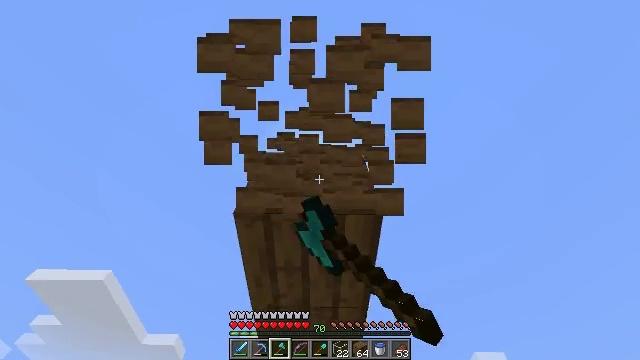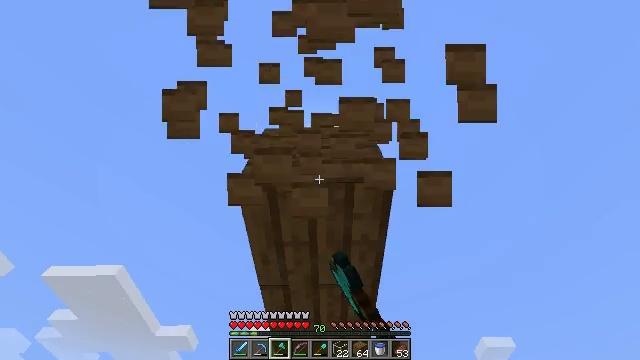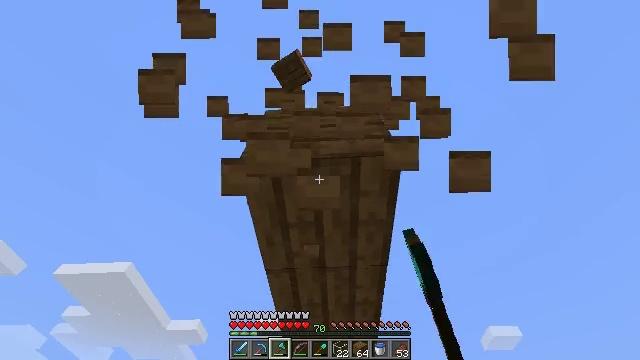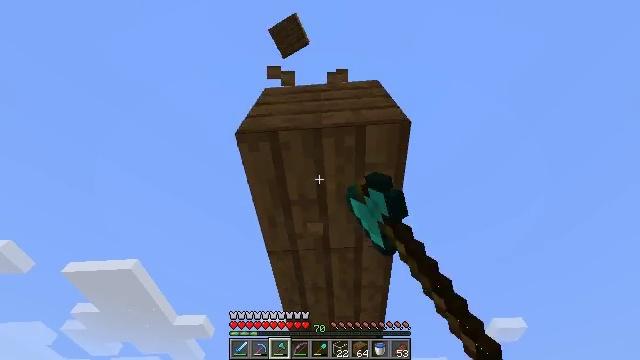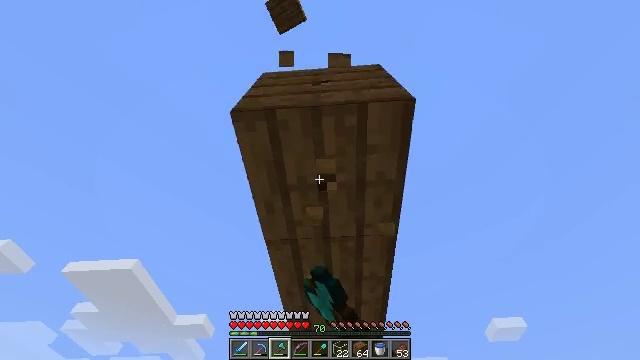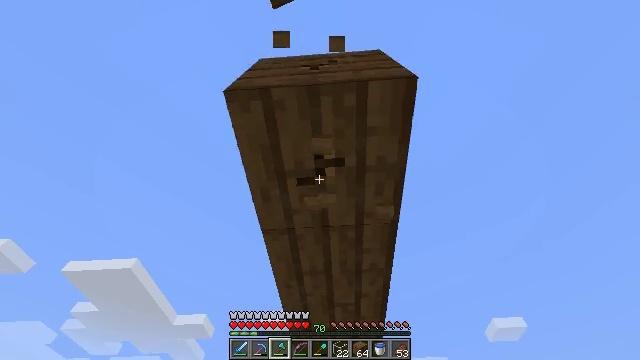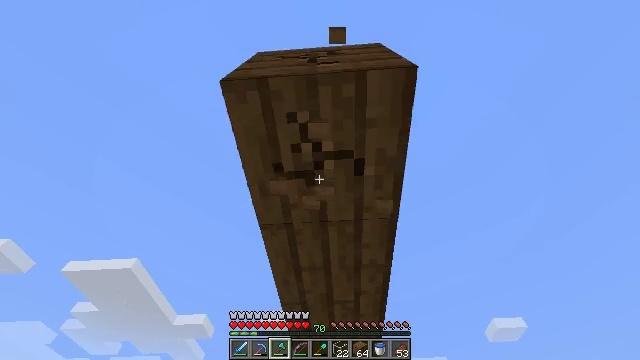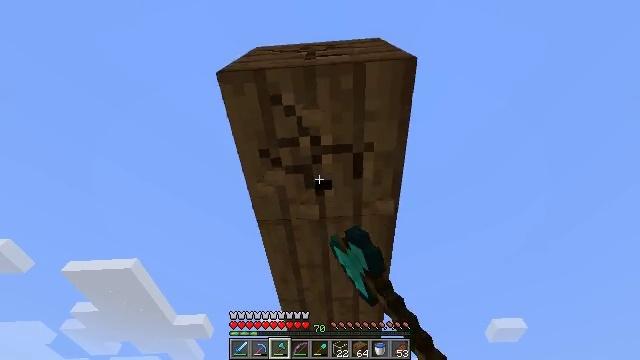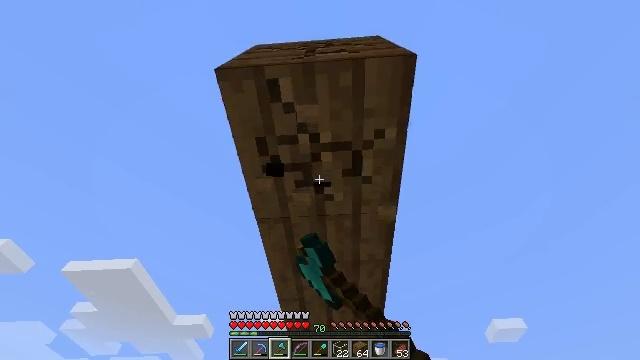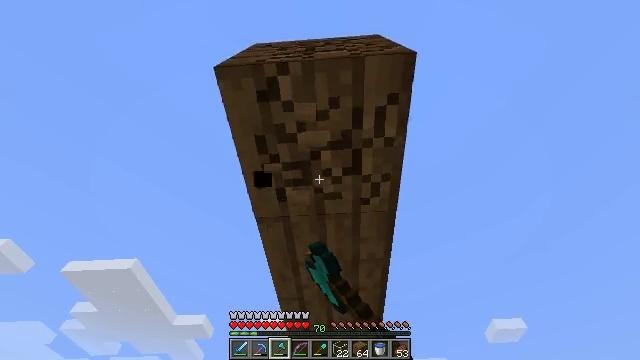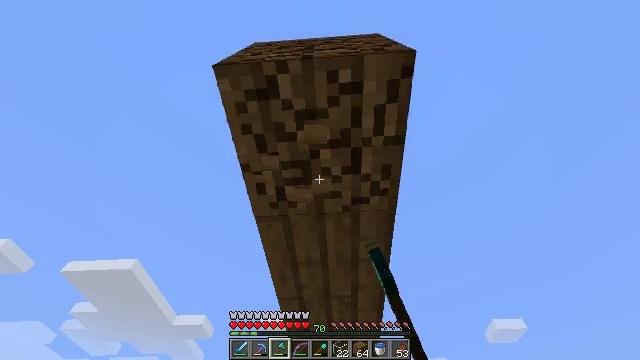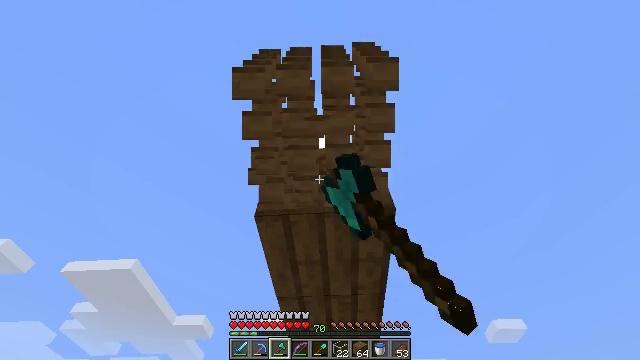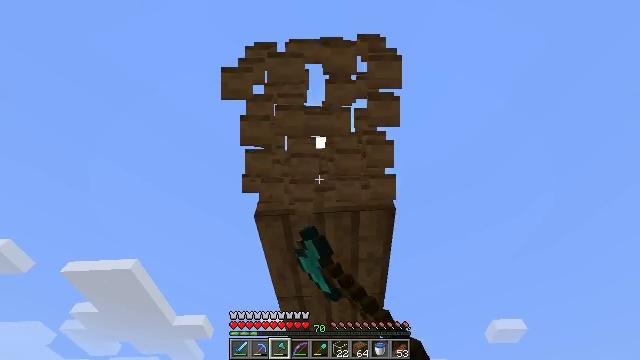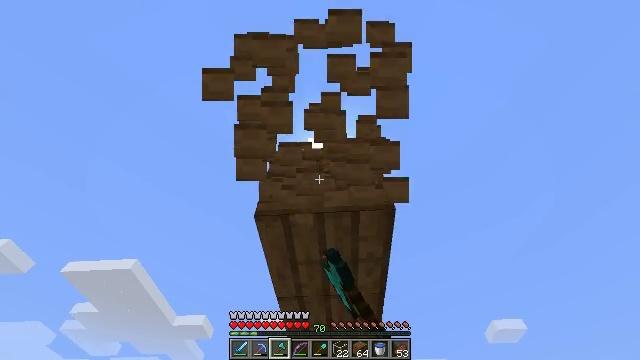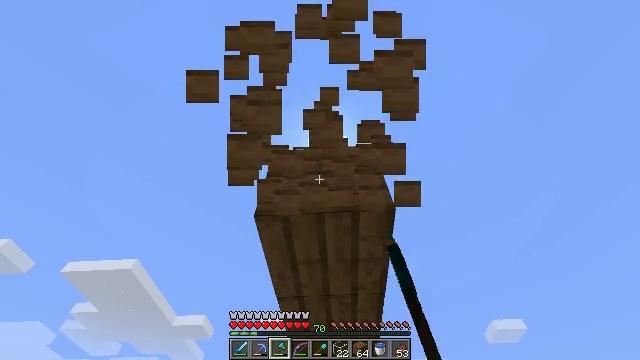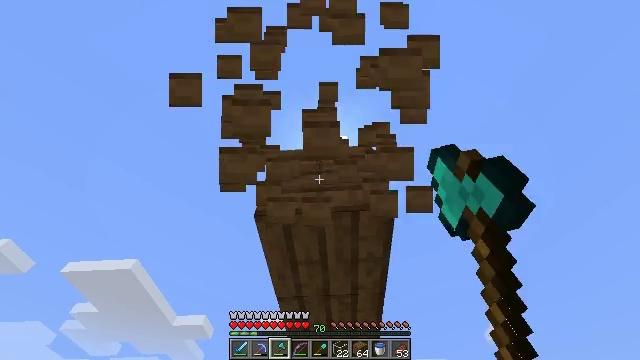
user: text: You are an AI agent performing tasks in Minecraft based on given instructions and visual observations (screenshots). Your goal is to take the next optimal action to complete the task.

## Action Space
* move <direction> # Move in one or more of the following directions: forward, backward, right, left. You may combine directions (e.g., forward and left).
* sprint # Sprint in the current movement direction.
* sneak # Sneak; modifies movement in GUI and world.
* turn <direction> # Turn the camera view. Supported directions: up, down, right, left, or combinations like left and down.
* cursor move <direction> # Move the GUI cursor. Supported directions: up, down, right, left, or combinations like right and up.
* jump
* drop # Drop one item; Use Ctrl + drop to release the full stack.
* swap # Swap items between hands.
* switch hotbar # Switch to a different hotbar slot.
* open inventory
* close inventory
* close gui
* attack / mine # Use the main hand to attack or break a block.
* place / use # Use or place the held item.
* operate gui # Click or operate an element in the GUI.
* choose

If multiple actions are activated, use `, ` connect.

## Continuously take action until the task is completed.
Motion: motion action
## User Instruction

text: Break spruce planks from a structure.
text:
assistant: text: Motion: move forward, turn left and down, attack / mine
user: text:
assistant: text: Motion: move forward, turn left and down, attack / mine
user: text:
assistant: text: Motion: move forward, turn left, attack / mine
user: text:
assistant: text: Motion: attack / mine
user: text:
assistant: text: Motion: attack / mine
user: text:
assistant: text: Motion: attack / mine
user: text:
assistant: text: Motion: attack / mine
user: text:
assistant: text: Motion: attack / mine
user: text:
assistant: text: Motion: attack / mine
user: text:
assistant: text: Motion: attack / mine
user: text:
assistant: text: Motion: attack / mine
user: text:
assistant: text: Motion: attack / mine
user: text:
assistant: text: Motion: attack / mine
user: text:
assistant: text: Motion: attack / mine
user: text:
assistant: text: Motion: attack / mine
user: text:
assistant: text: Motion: attack / mine
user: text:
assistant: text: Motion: move forward, attack / mine
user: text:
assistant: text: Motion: move forward, attack / mine
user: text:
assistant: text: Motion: move forward, attack / mine
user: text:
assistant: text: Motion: move forward, attack / mine
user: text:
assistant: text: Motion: attack / mine
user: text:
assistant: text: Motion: attack / mine
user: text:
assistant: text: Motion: attack / mine
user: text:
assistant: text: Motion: attack / mine
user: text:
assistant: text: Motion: attack / mine
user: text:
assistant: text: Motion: attack / mine
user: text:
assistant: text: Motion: attack / mine
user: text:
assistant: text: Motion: attack / mine
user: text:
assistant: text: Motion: attack / mine
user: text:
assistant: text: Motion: move forward, attack / mine